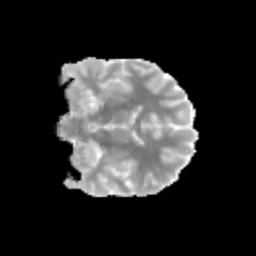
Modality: MD
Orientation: coronal
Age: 13
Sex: male
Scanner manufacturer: siemens
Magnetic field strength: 3 T
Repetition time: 3.8 s
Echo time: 0.07 s